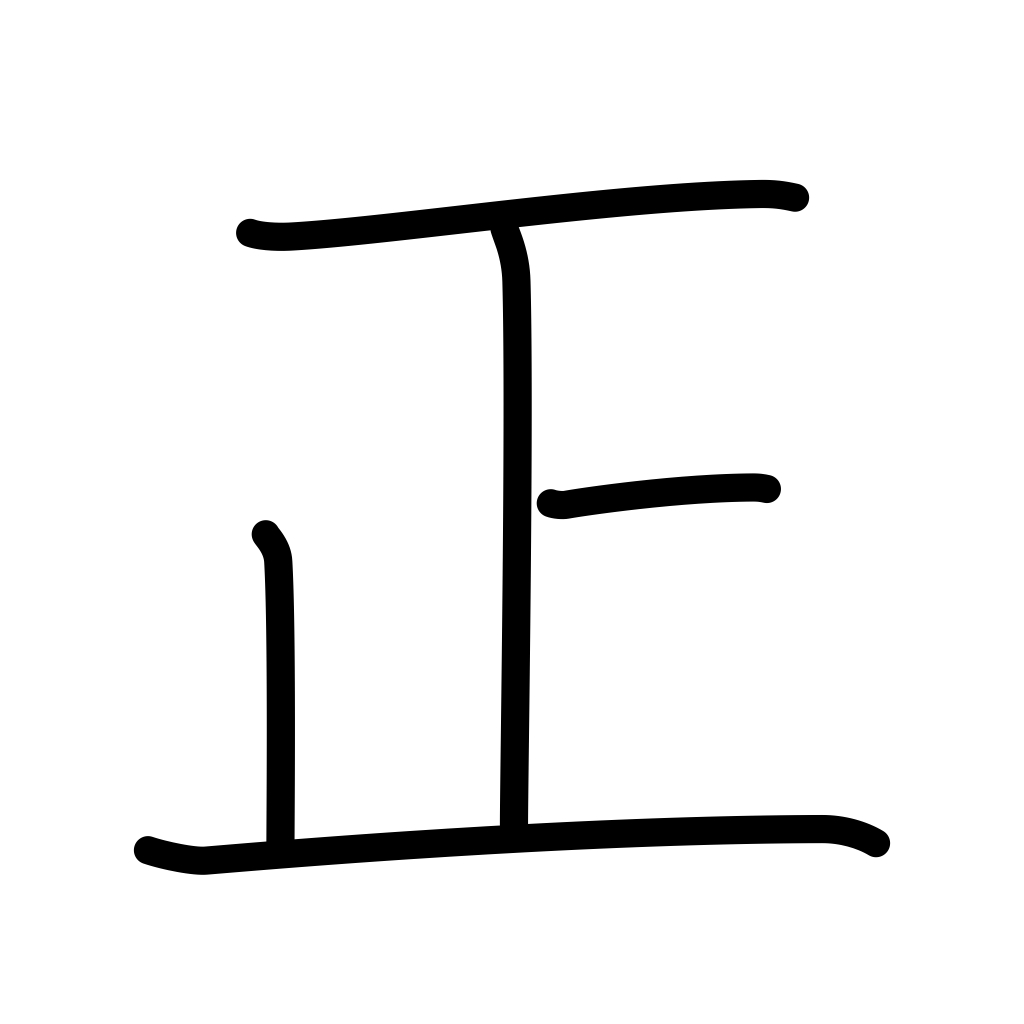
Meaning: correct, justice, righteous, 10**40